Question: I recently installed Eclipse IDE for Java Neon.1 Release (4.6.1) on my Arch Linux 4.8.6-1.
I have the following problem: When I open within the menu a new window the "Back", "Next", "Finish" and "Cancel" buttons are not visible. They are out of the window view.
For example when I want to create a new project. The bottom and the right side is cut off.

Even when I resize the window the buttons are still not visible.
Any suggestions how to solve the problem?
I have no idea where to start. I searched on google and on this pages but I havn't found someone having a similar problem.
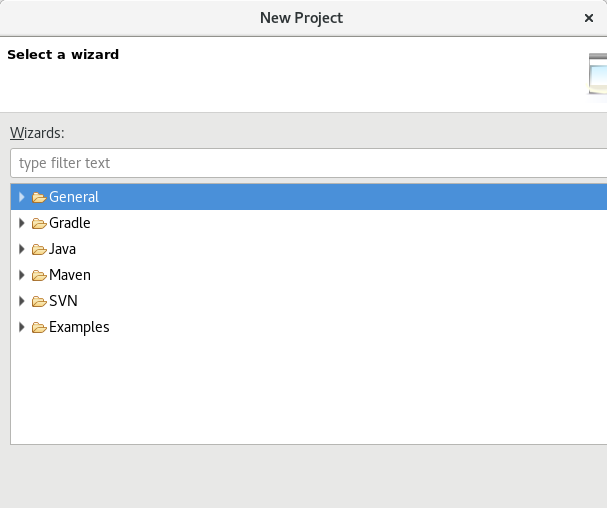
Answer: It appears that Eclipse Nova does not work properly with the latest GTK launcher.
Go to the {ECLIPSE_HOME|STS_HOME}/*.ini file and replace
'''
--launcher.defaultAction
'''
with
> --launcher.GTK_version
2
This worked for me on Fedora 25.